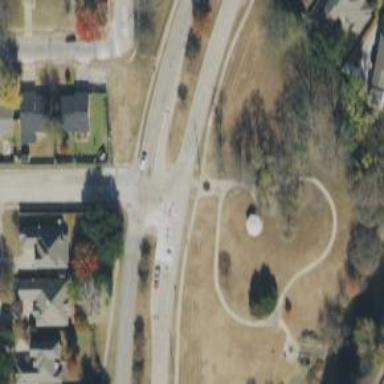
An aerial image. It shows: Secondary road with separate sidewalk.